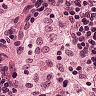
Metastatic tissue present: no